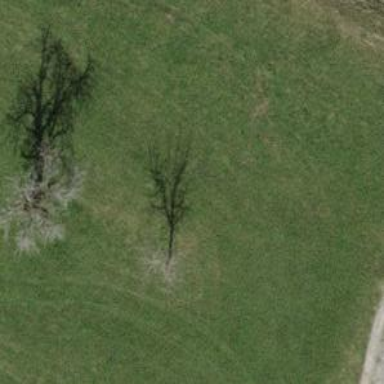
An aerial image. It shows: Single tag "natural: tree."